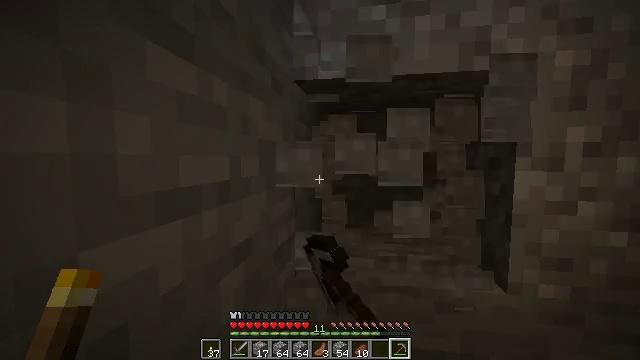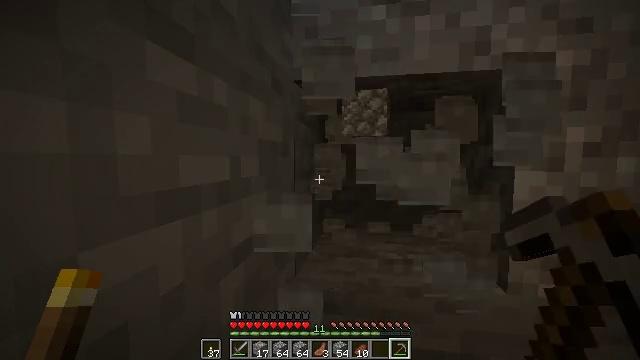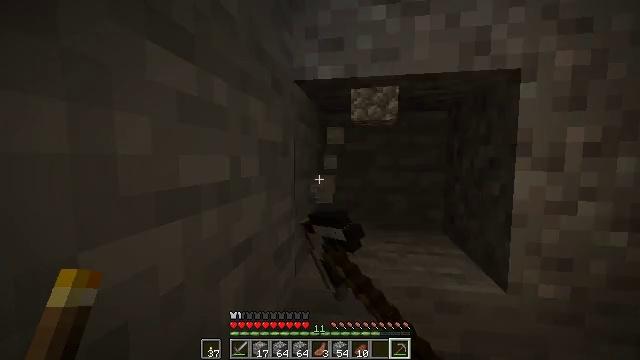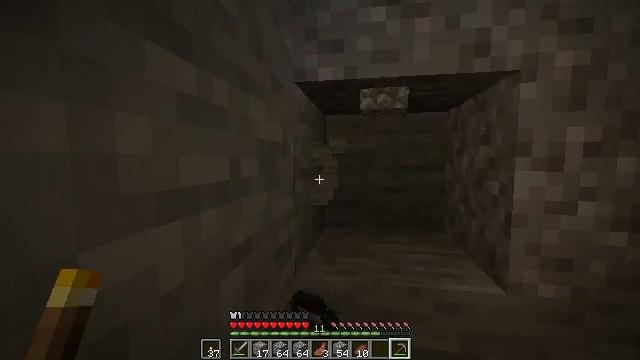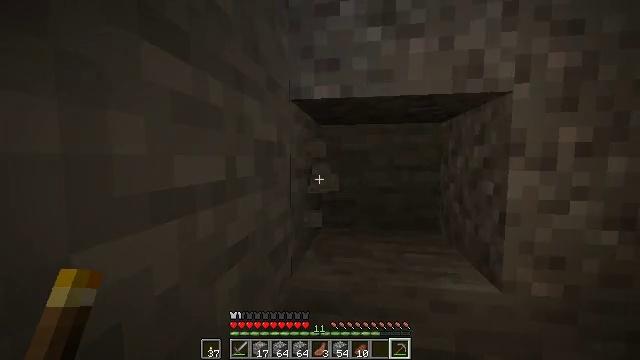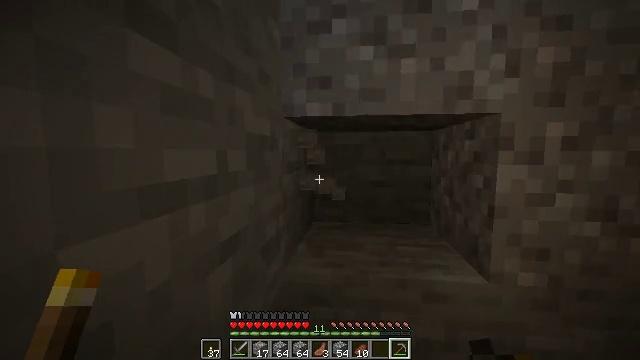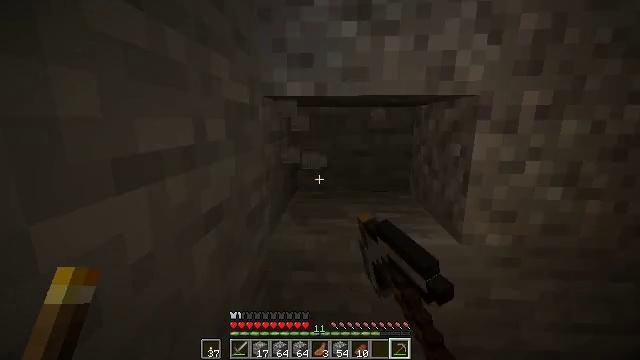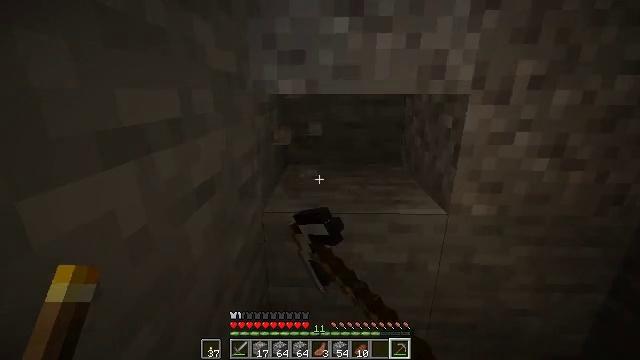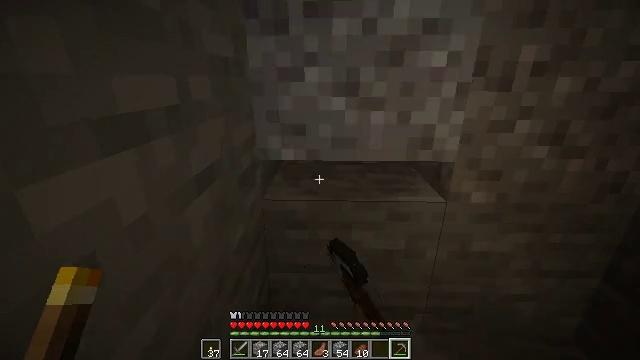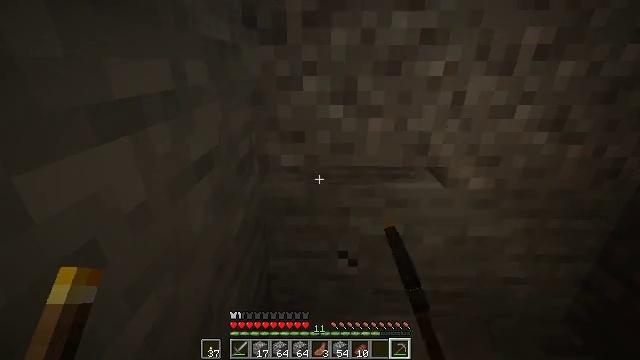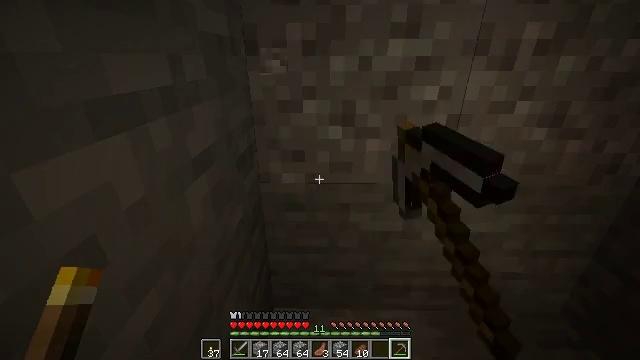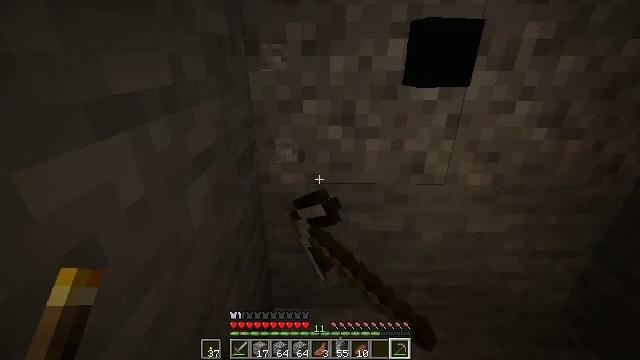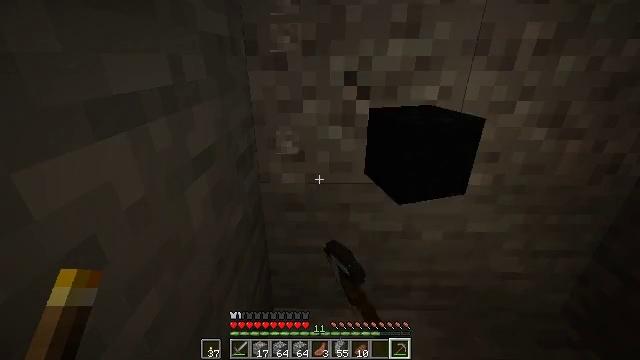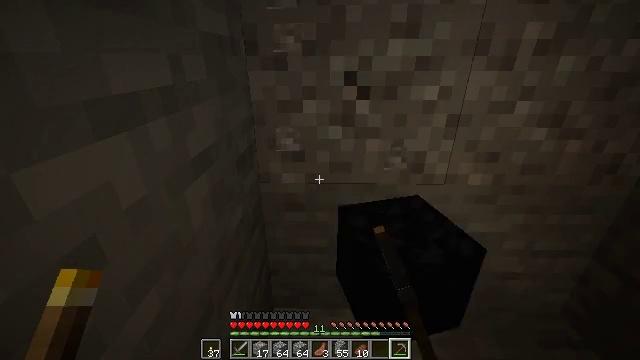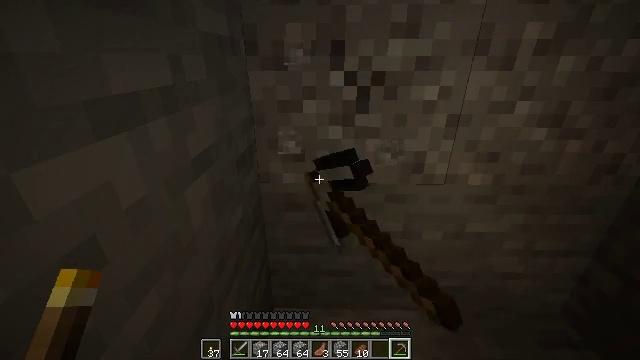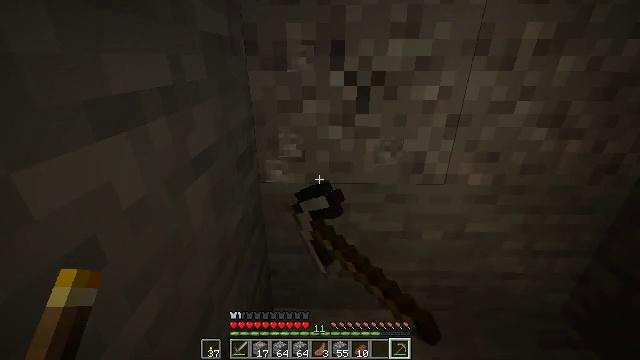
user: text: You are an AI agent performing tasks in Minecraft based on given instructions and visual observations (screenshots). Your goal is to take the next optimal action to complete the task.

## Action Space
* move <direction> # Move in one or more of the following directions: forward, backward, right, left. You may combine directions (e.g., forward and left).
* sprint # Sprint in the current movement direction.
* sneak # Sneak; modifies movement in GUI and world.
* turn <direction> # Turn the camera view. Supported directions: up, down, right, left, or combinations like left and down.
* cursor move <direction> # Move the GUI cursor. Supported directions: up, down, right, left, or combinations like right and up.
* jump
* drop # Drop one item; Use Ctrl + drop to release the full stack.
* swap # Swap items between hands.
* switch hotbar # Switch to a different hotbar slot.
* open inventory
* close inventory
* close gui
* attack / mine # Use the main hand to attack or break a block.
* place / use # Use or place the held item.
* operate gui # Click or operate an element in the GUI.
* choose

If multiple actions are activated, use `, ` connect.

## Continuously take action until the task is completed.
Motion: motion action
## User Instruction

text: Shovel up some gravel.
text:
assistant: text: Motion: attack / mine
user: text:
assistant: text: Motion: attack / mine
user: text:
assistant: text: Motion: attack / mine
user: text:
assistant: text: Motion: attack / mine
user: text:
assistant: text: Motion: turn right and down, attack / mine
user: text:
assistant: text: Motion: turn right and down, attack / mine
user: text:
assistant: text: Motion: turn right and down, attack / mine
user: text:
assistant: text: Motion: turn down, attack / mine
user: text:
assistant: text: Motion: turn down, attack / mine
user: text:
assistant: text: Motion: attack / mine
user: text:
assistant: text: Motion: attack / mine
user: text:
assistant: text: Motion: attack / mine
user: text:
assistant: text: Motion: attack / mine
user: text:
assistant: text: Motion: attack / mine
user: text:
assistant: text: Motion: attack / mine
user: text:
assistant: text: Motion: attack / mine
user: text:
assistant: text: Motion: attack / mine
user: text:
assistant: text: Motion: attack / mine
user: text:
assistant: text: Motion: attack / mine
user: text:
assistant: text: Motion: attack / mine
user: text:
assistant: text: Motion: attack / mine
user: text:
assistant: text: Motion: attack / mine
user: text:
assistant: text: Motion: attack / mine
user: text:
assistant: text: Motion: attack / mine
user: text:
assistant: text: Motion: attack / mine
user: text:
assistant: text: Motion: attack / mine
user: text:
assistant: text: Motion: attack / mine
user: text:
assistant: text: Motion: attack / mine
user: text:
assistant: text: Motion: attack / mine
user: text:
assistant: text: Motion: attack / mine